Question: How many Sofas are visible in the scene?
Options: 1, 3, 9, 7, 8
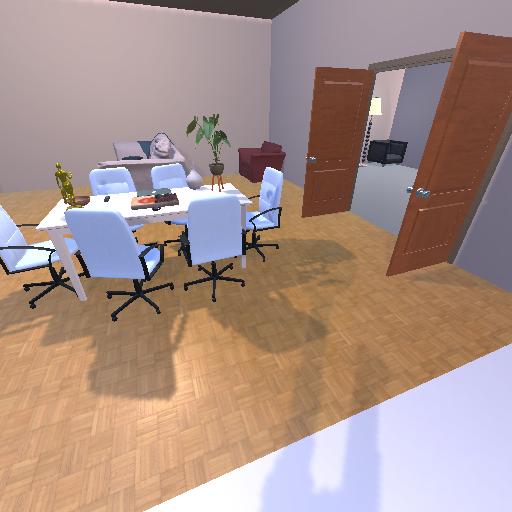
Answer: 1